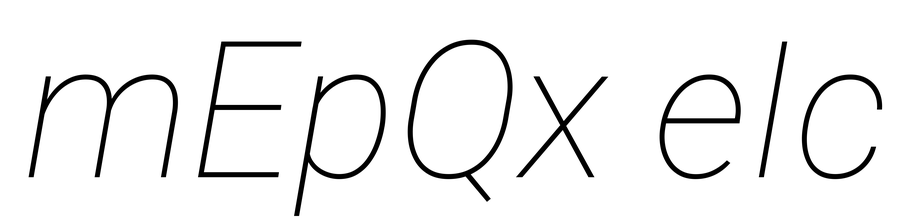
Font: Roboto-Italic_Thin_Italic